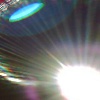
Label: sunburn